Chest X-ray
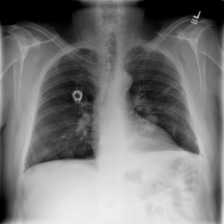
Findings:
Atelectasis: positive
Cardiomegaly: negative
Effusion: negative
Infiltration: negative
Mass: positive
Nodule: negative
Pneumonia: negative
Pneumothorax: negative
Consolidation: negative
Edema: negative
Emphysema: negative
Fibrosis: negative
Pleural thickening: negative
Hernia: negative